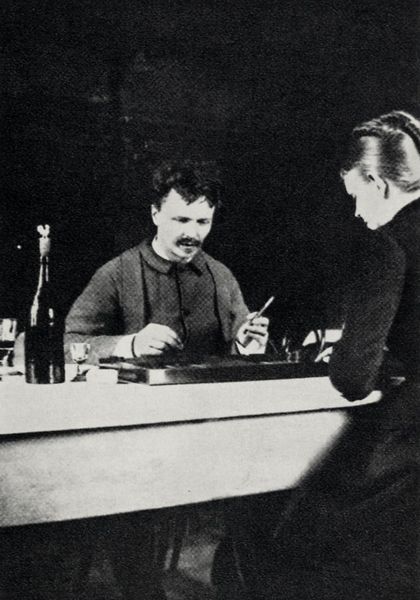
Titel: August Strindberg beim Brettspiel mit seiner Frau, Gersau
Künstler: August Strindberg
Standort: Stockholm
Institution: Kunglia Bibliothek
Schlagwörter: dunkel, hand, kopf, mann, schatten, weiß, menschen, sitzen, bar, frau, frisur, glas, grau, hell, kleid, licht, raum, schwarz, stuhl, stühle, tisch, zimmer, dame, alkohol, anzug, bart, flasche, getränke, gläser, hemd, jacke, schnurrbart, tresen, trinken, arm, kragen, tablett, herr, hände, portrait, schauen, haare, mantel, paar, personen, arbeit, beine, dutt, spieler, unterhaltung, arbeiten, figuren, essen, wein, rauchen, glanz, maler, glänzend, schnauzer, weste, konzentration, foto, fotografie, spiel, theke, restaurant, brett, schwarz weiss, schach, tischplatte, stift, photo, ehepaar, abendessen, werkstatt, zigarette, schreiben, stuhlbein, hahn, korken, weinflasche, vertieft, gabel, planen, gewinn, dokumentation, glass, ach, flache, physik, flsche, partie, brettspiel, curie, konzentriertheit, marie curie, frau und mann, abrechnung, backgammon, spielzug, schnauzbett, entisch, stifz